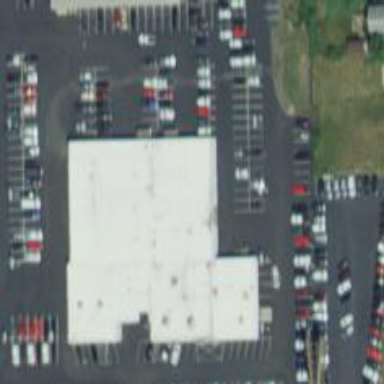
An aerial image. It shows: Building housing car shop.